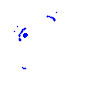
Particle: pion